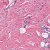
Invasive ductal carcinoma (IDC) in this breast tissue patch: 0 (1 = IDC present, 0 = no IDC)